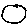
Label: moon